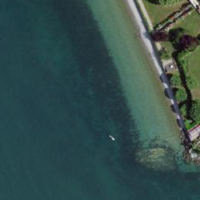
EUNIS habitat code: 14
Species observed at this site:
Erigeron karvinskianus